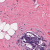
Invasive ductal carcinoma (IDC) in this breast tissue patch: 0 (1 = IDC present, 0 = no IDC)